Question: I just started with R and time series forecasting.
I am doing forecasting for 1 variable (consumption) and one exogenous variable (income). This is quarterly data.
When I ran the model with R code,
'''
#train_exp <- exp_trial[,1][1:150]
#train_inc <- exp_trial[,2][1:150]
'''

'''
model_train_exp <- arima(train_exp,order = c(0,2,6),seasonal = list(order=c(0,1,1),period = 4), xreg = train_inc)
'''
this model has no errors. but, when I forecast it, i get an error
'''
forcasted_arima <- forecast.Arima(model_train_exp, h=14)
'''
there are so many arguments for forecast.arima. I am not familiar with those.
Can someone please tell me what should be the code for it?
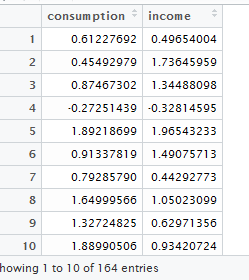
Answer: The model used 'train_inc' to make the model. It needs more 'train_inc' values in order to finish the prediction. Think of it this way, you built the model in the form 'train_exp_t0 = b1 + b2*train_exp_t-1 + b3*train_inc_t0'. With that model in hand, if someone provides a value for 'train_exp_t-1' (which is yesterday's consumption) and one for 'train_inc_t0' (today's income value) the model will return a 'train_exp_t0' (today's consumption). You need to provide it with some 'train_inc' values to get a y out.
'''
train_exp = rnorm(20)
train_inc = 1 + rnorm(20)
fit <- arima(train_exp, xreg=train_inc)
predict(fit, h=14)
# Error in predict.Arima(fit, h = 14) :
# 'xreg' and 'newxreg' have different numbers of columns
'''
We get the same error that you got. But when we supply new values for 'train_inc' it works!
'''
new_train_inc <- rnorm(14)
predict(fit, newxreg=new_train_inc)
# $pred
# Time Series:
# Start = 21
# End = 34
# Frequency = 1
# [1] -<PHONE> -<PHONE> -<PHONE> -<PHONE> -<PHONE> -<PHONE> -<PHONE> -<PHONE> -<PHONE> -<PHONE>
# [11] -<PHONE> -<PHONE> -<PHONE> -<PHONE>
#
# $se
# Time Series:
# Start = 21
# End = 21
# Frequency = 1
# [1] 1.153433
'''
If it still doesn't make sense, remember that you are predicting 'train_exp', not 'train_inc'.
If you would like a more formal discussion <URL>